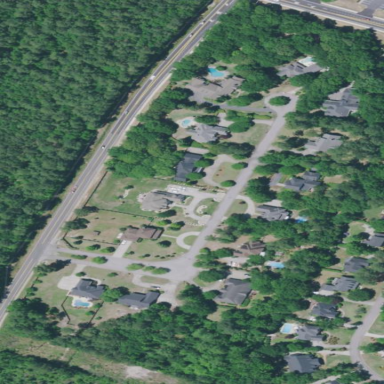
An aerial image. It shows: Single-family residential area within subdivision.